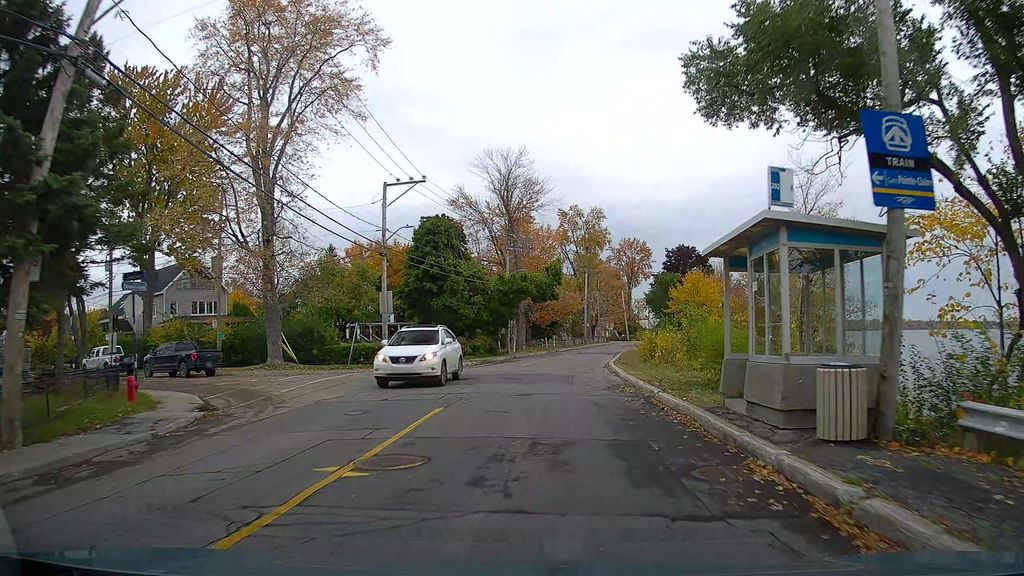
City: montreal